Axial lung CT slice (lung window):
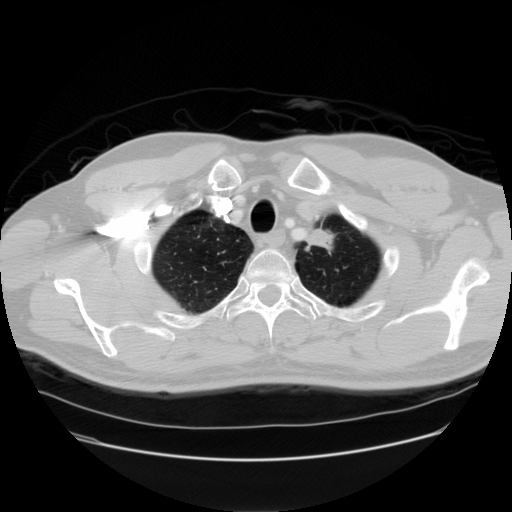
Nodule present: yes
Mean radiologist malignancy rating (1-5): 4.75